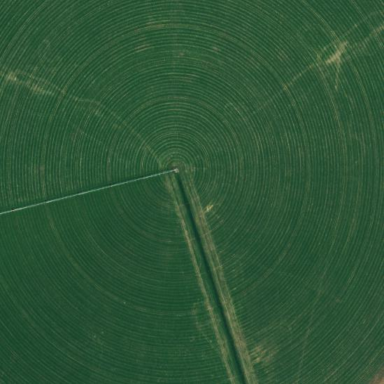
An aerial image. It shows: Farmland with pivot irrigation system.